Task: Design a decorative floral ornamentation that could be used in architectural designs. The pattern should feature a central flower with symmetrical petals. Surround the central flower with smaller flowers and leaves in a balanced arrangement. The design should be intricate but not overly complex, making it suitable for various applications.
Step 321:
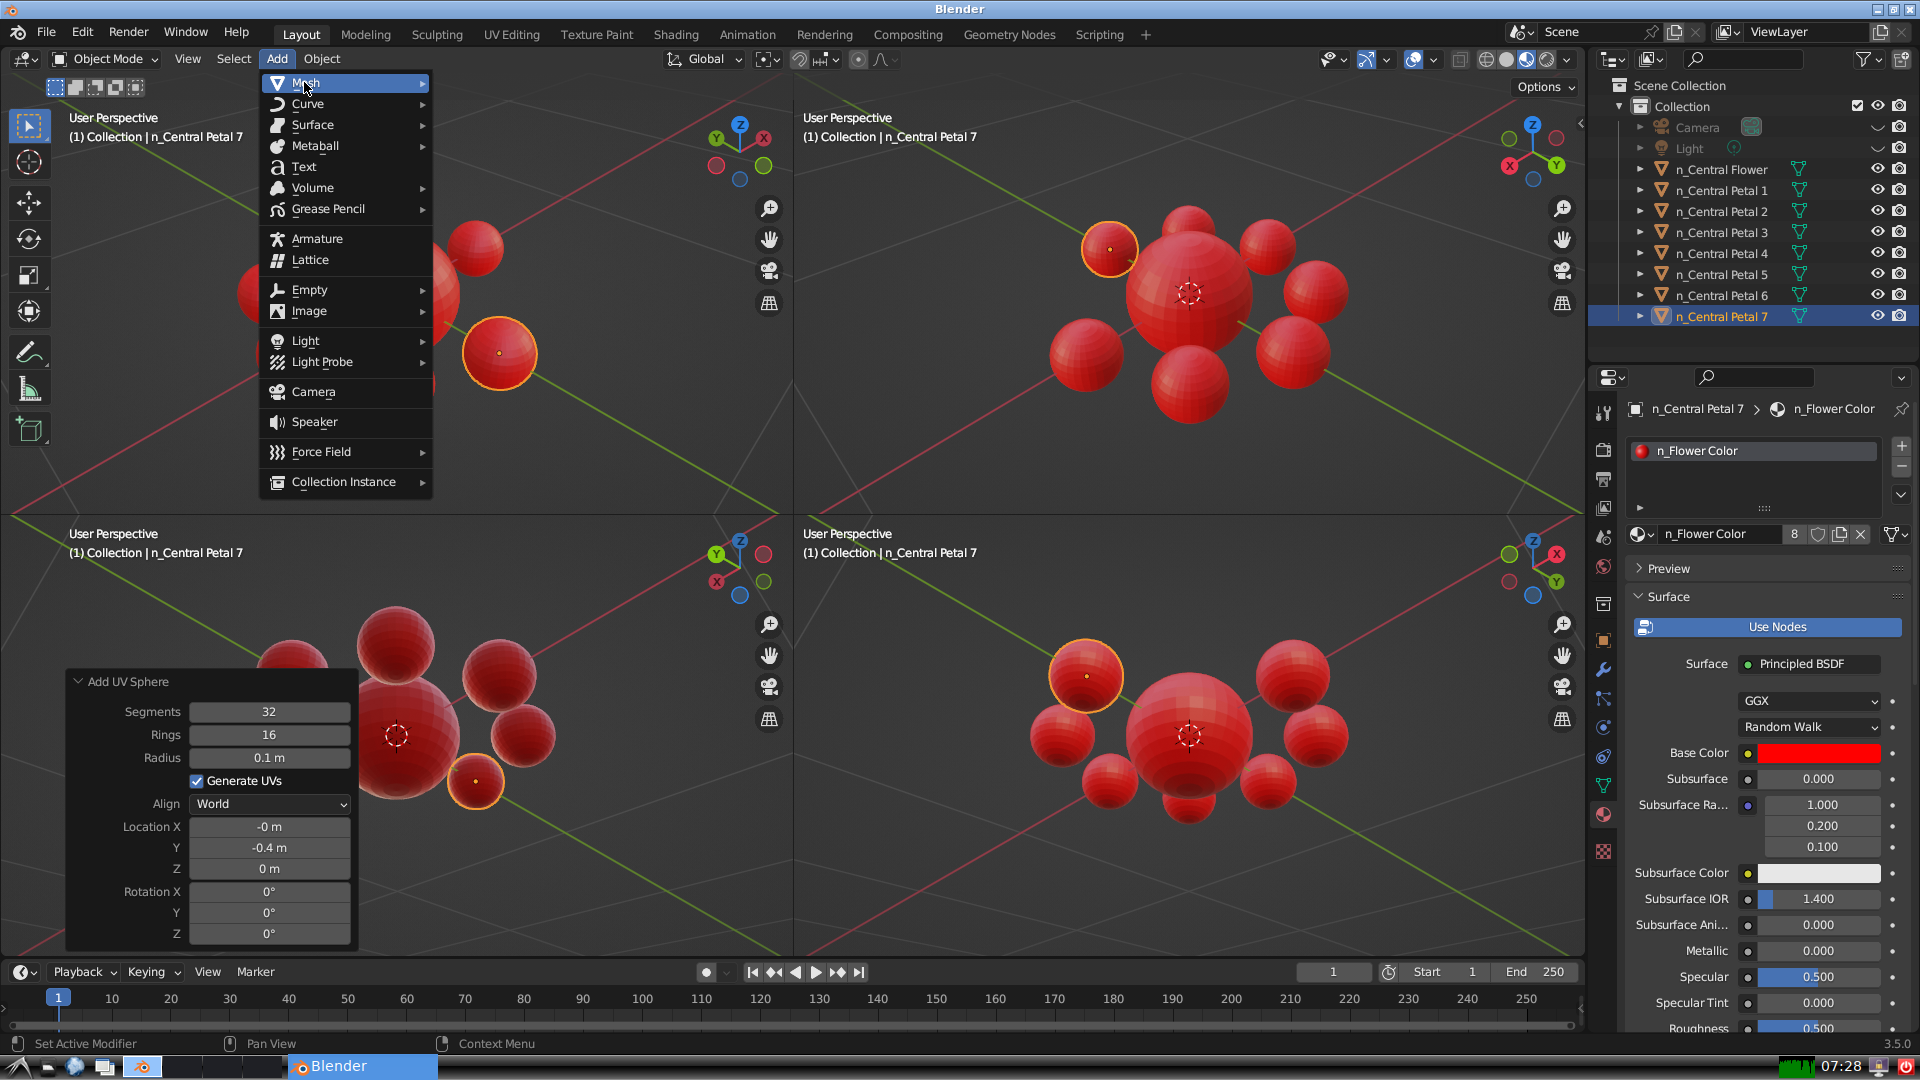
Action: {"mouse_move": [499, 144]}